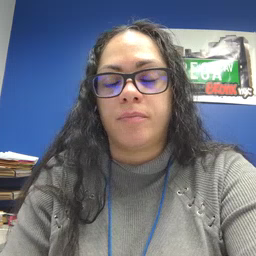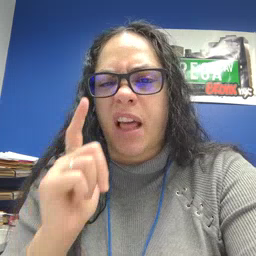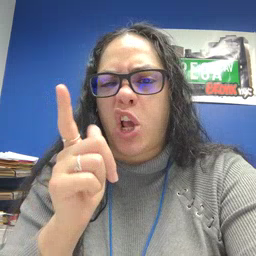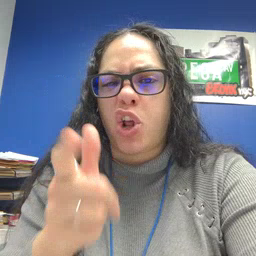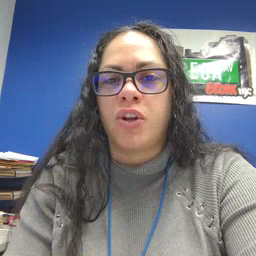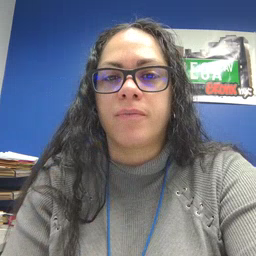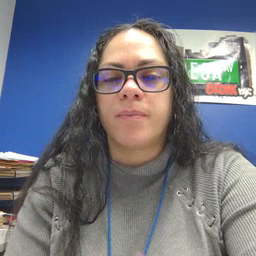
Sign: later